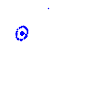
Particle: kaon